Fundus camera: zeiss
Shooting center: midpoint
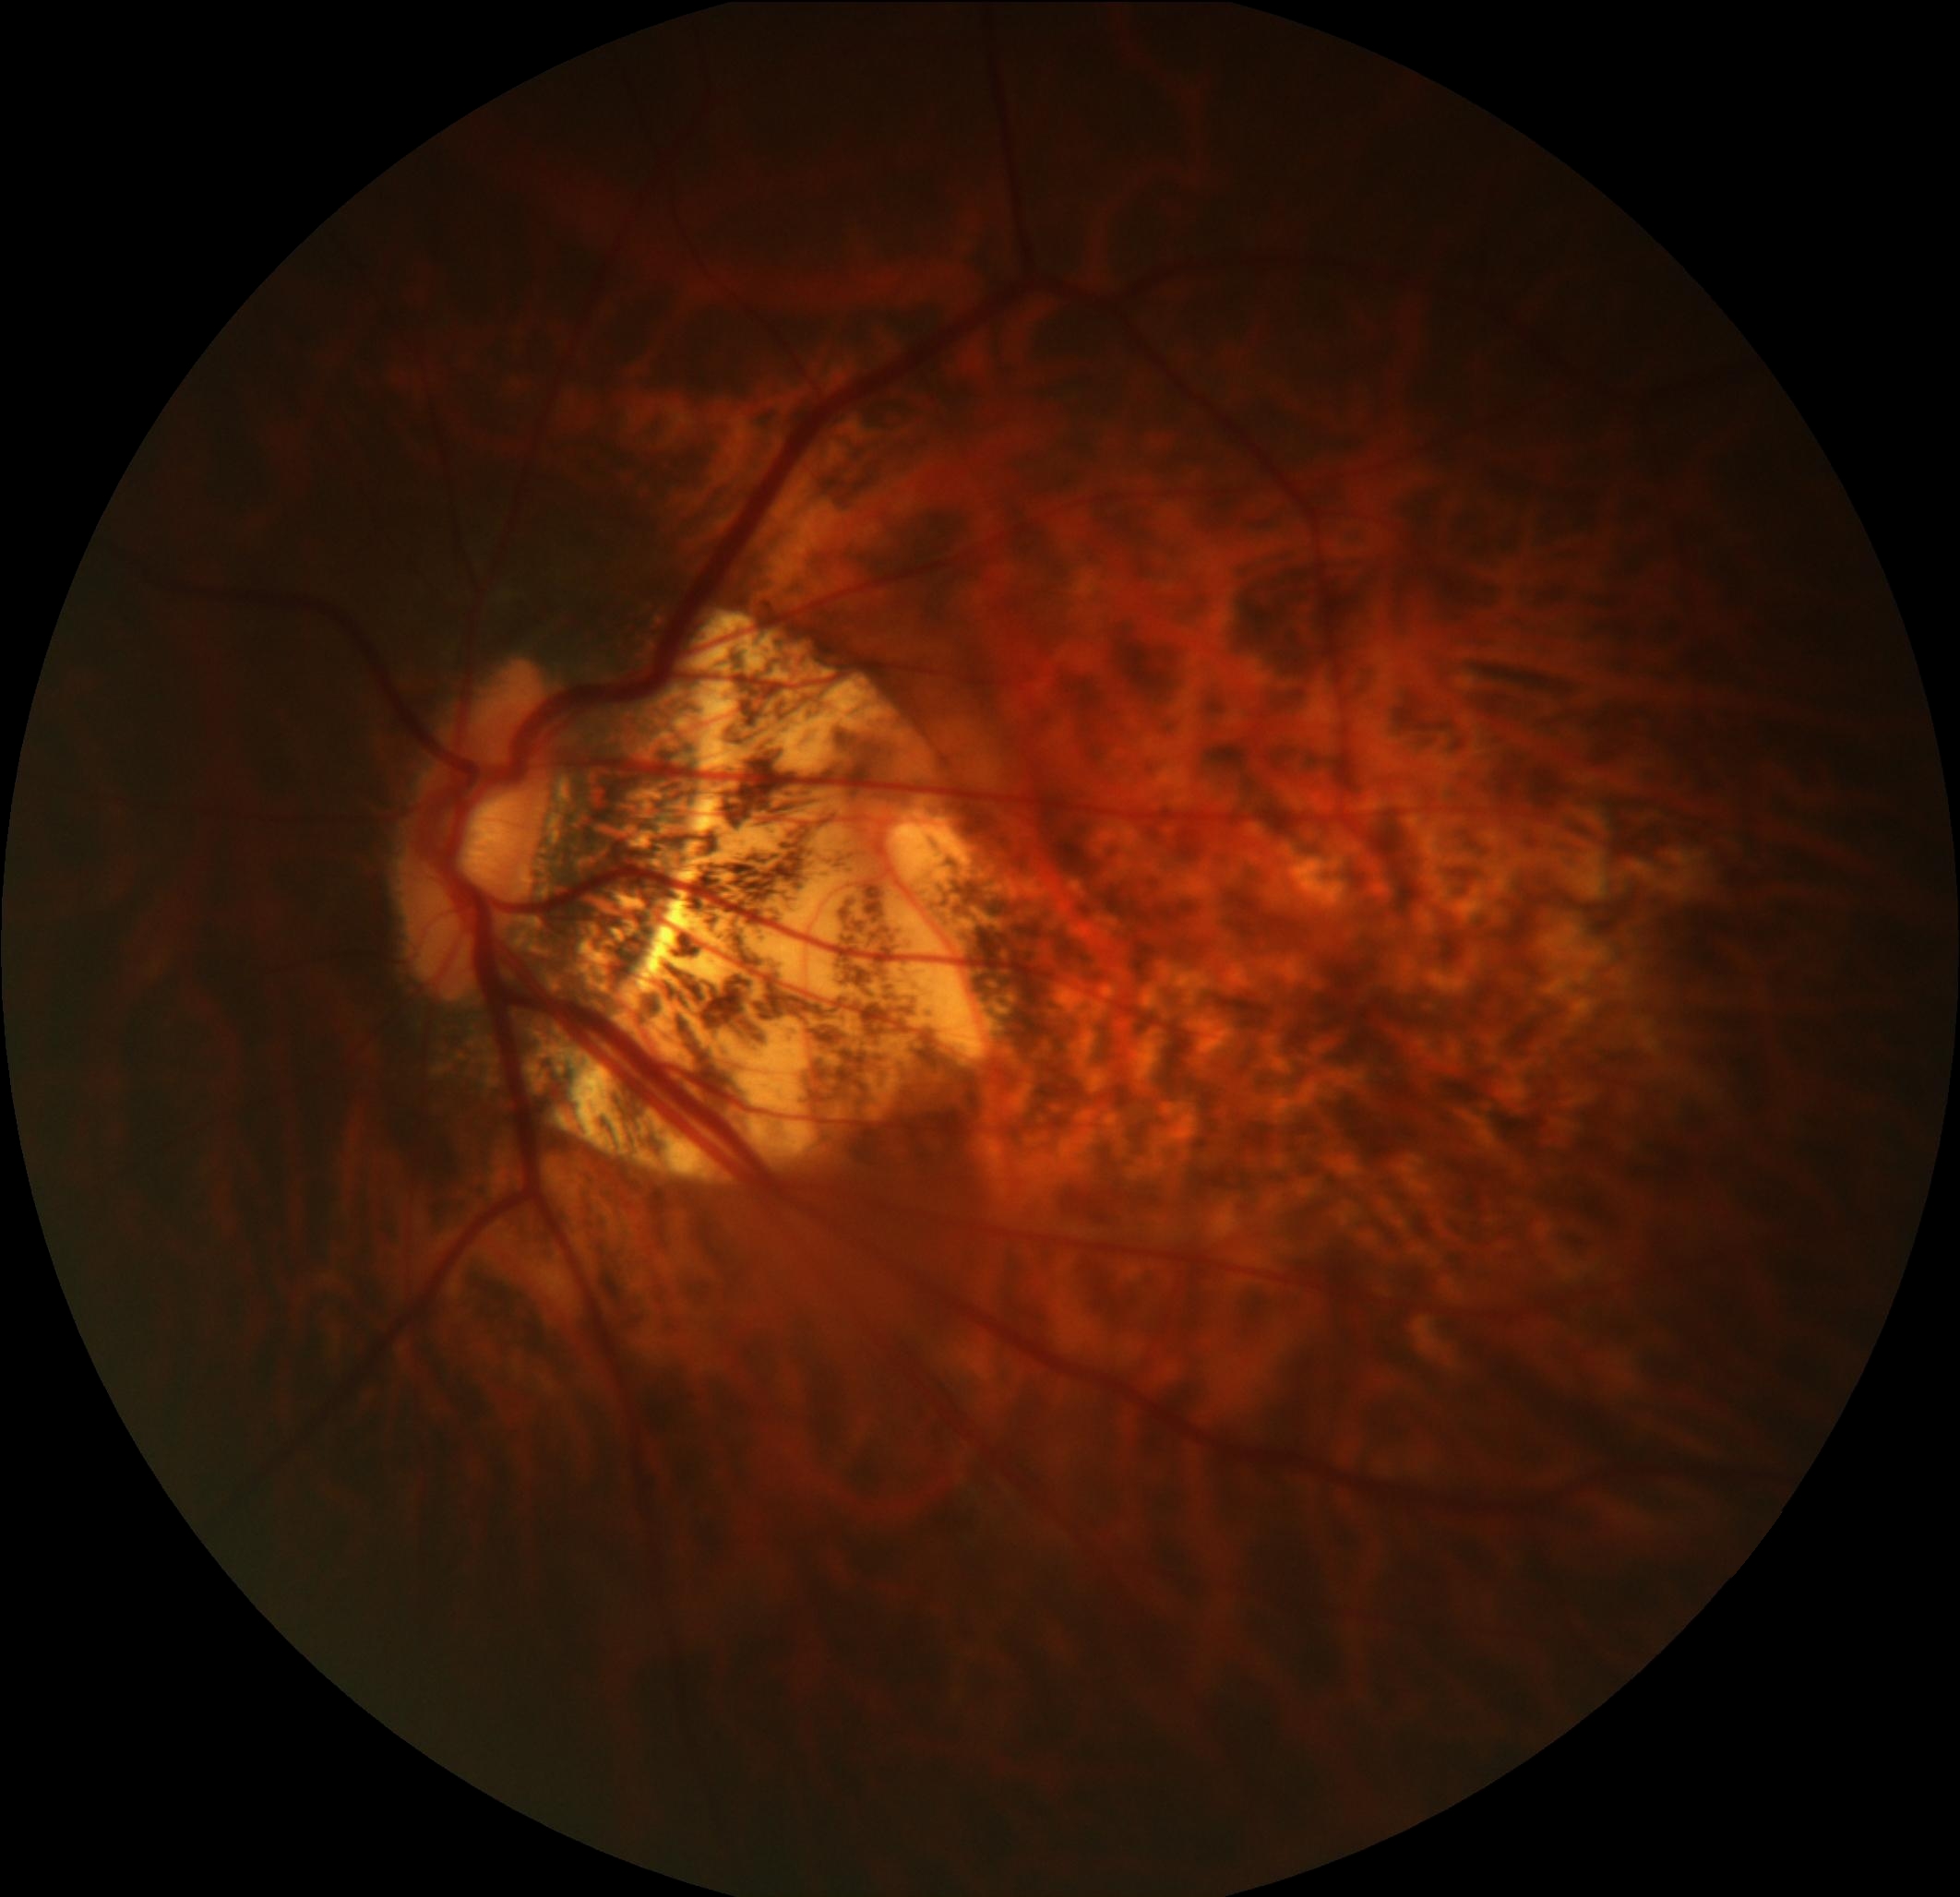
Pathologic myopia: yes
Patchy retinal atrophy: present
Retinal detachment: absent